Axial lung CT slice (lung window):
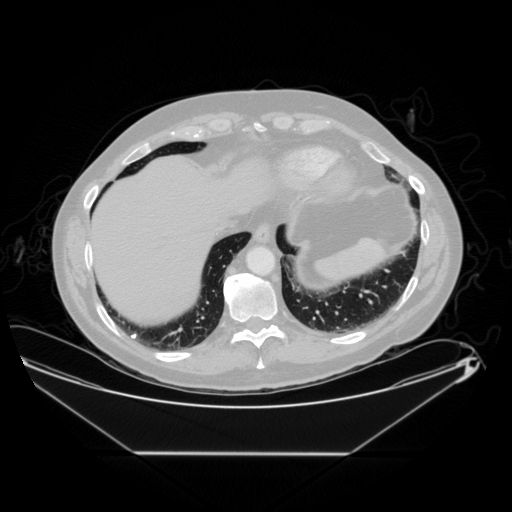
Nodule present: yes
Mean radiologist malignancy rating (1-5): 1.25